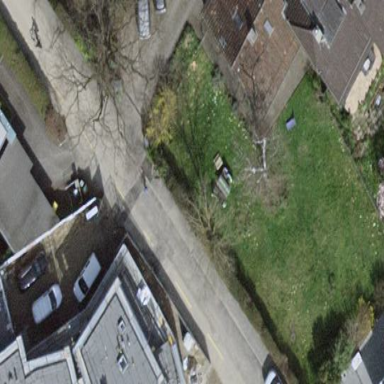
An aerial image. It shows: Garden enclosed by fence.